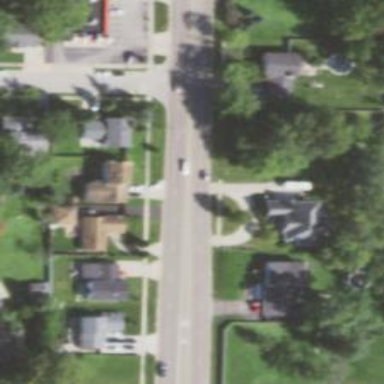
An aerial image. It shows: Footway crossing.